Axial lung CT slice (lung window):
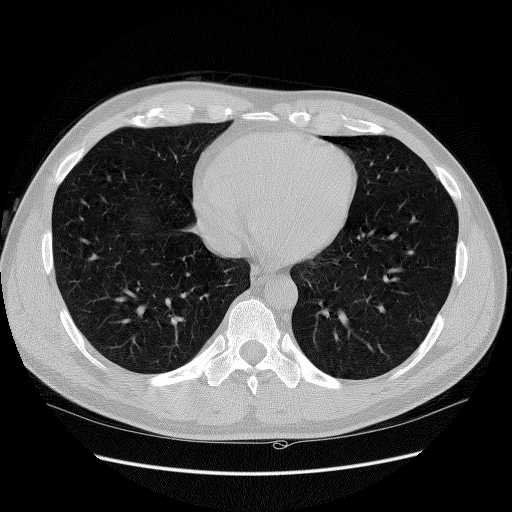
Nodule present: no